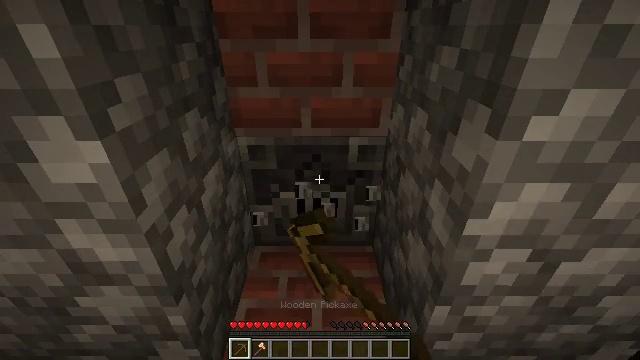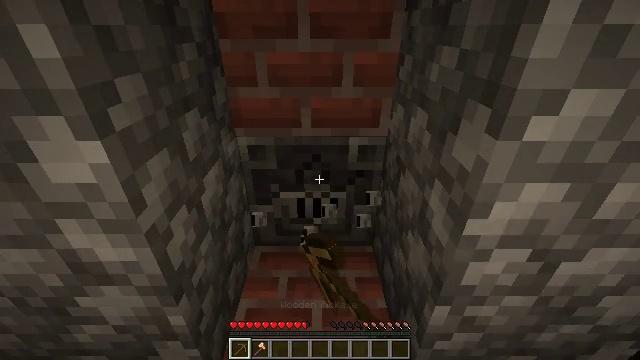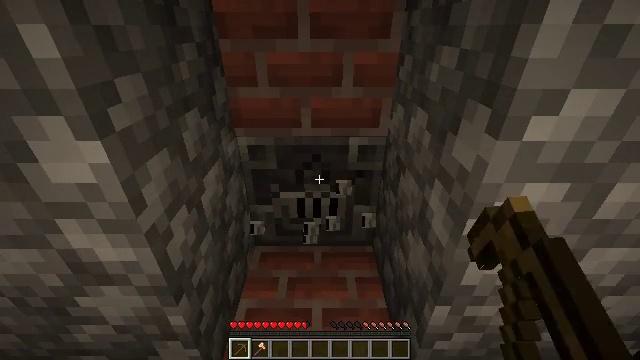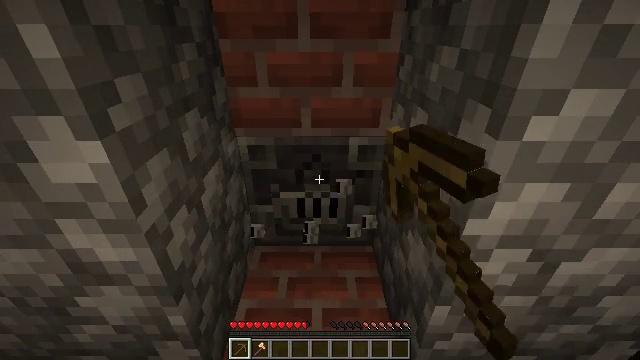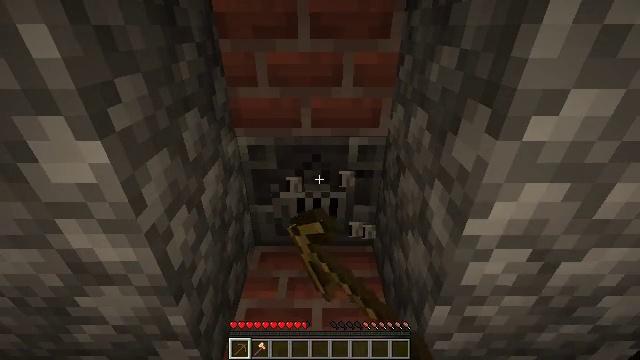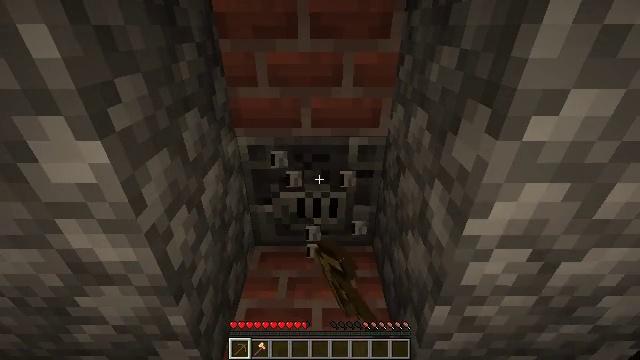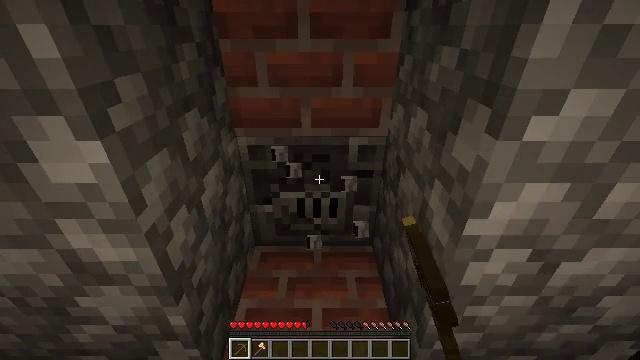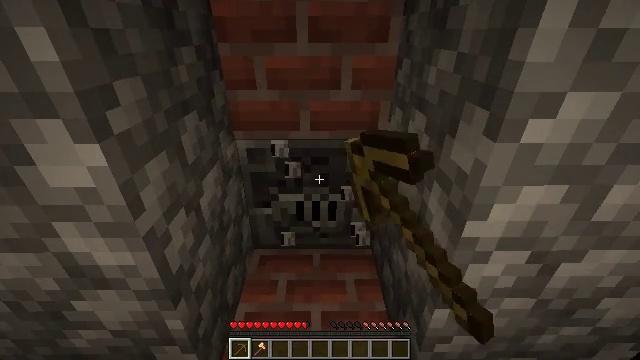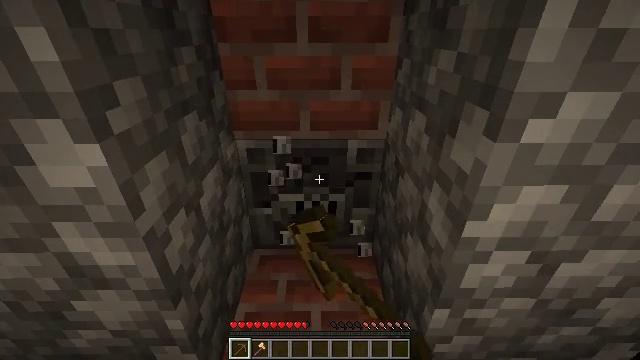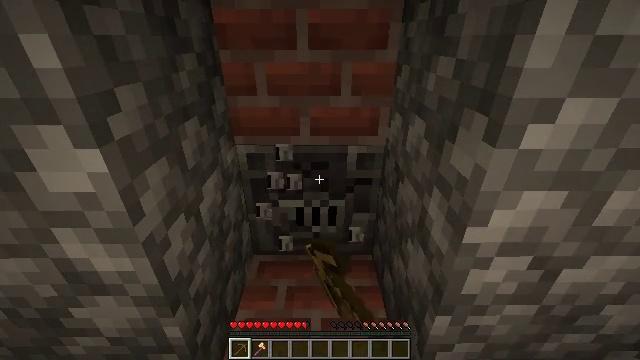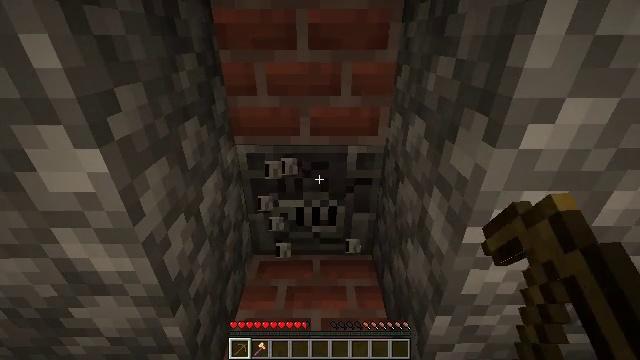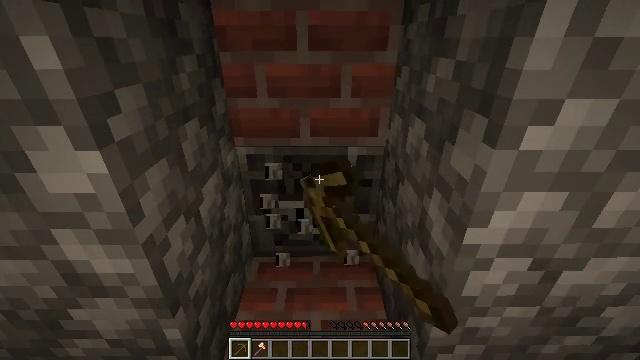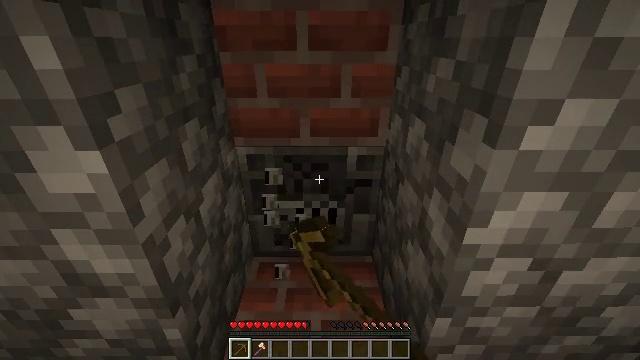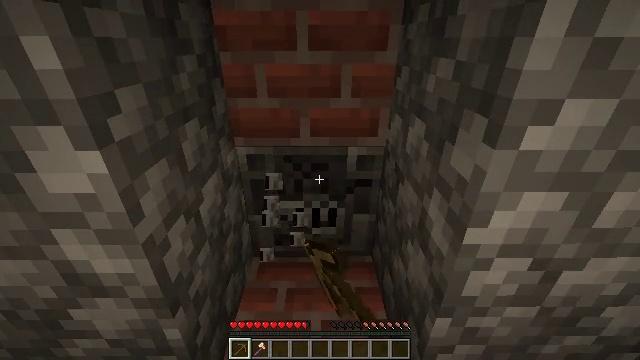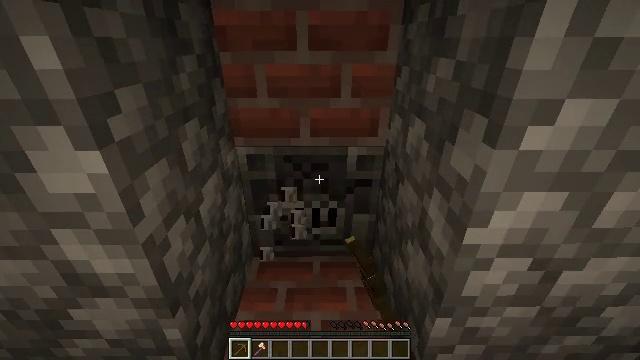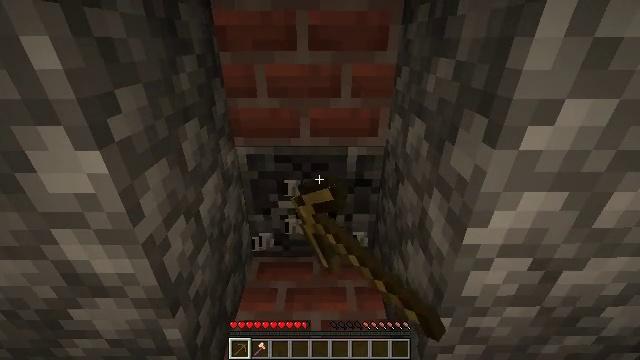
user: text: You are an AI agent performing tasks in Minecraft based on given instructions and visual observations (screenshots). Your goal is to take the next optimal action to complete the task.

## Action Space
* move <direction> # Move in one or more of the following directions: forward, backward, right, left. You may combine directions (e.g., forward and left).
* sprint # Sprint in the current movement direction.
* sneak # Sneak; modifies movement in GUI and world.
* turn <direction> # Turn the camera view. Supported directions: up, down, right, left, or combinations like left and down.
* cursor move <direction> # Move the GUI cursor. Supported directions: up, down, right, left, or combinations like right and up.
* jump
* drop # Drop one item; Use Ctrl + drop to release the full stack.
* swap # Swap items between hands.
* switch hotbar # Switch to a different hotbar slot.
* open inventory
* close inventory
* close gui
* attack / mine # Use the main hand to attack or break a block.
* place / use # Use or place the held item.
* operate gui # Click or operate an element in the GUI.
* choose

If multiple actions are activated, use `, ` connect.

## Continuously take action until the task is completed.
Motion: motion action
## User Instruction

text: Left click on the blast furnace to break it.
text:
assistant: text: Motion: attack / mine
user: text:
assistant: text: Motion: attack / mine
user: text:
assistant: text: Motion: attack / mine
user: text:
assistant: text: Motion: attack / mine
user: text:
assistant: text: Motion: attack / mine
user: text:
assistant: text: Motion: attack / mine
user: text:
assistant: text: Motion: attack / mine
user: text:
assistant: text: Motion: attack / mine
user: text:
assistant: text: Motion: turn up, attack / mine
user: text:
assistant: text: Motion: attack / mine
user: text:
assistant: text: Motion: attack / mine
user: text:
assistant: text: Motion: attack / mine
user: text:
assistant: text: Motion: attack / mine
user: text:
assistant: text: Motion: attack / mine
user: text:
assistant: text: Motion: attack / mine
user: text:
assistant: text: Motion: attack / mine
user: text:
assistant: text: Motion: attack / mine
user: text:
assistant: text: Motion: sneak, turn up, attack / mine
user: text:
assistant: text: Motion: sneak, turn up, attack / mine
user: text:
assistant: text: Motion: sneak, turn up, attack / mine
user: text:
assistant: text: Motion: sneak, attack / mine
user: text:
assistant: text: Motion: sneak, attack / mine
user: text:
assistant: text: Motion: sneak, attack / mine
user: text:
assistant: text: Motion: sneak, attack / mine
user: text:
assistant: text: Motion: sneak, attack / mine
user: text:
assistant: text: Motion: sneak, attack / mine
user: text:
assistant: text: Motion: sneak, attack / mine
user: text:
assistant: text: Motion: sneak, attack / mine
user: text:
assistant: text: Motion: sneak, attack / mine
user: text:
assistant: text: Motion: sneak, attack / mine